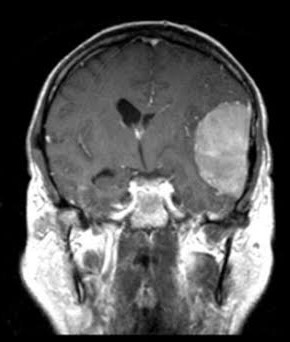
Label: meningioma